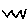
Label: zigzag